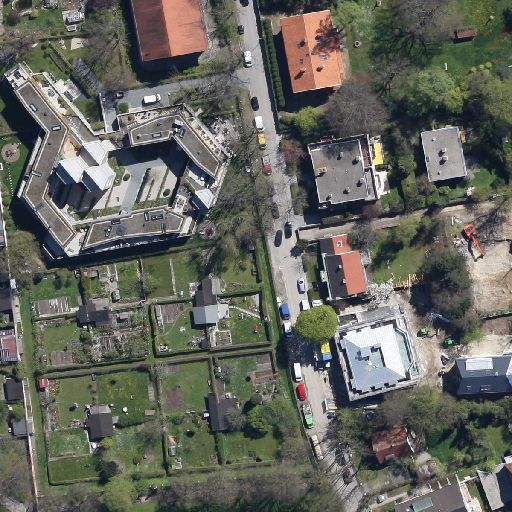
Referring expression: paved road